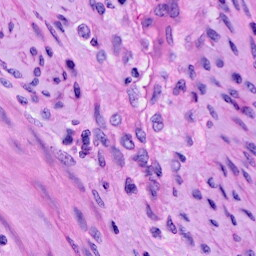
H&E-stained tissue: Cervix